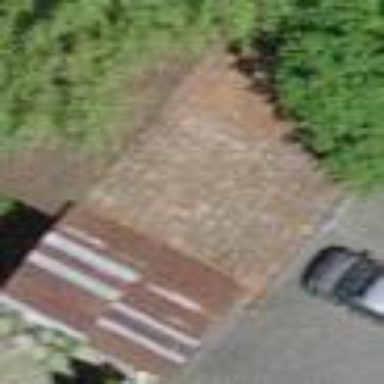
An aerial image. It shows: Garage.